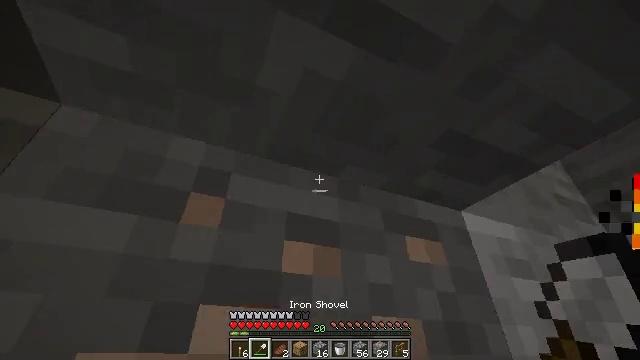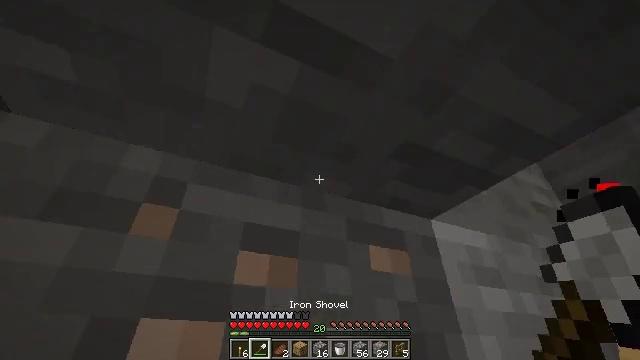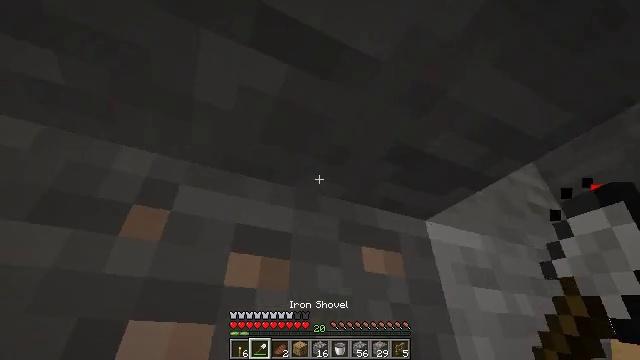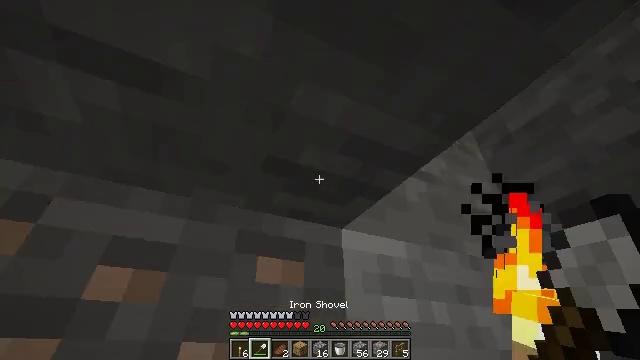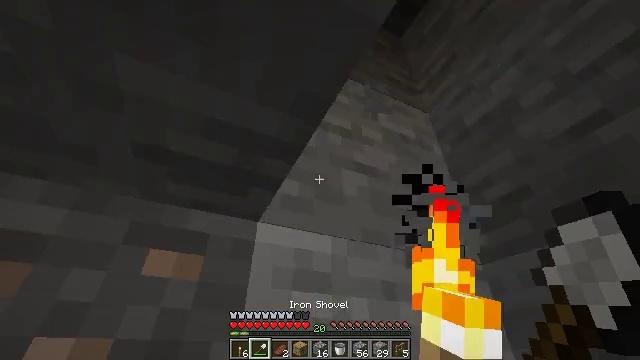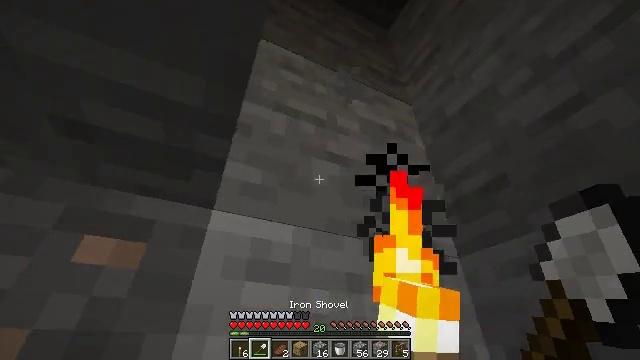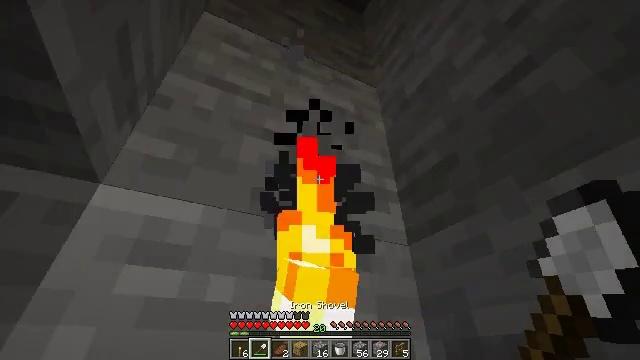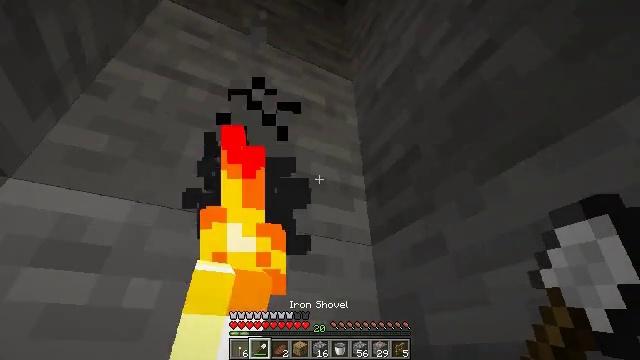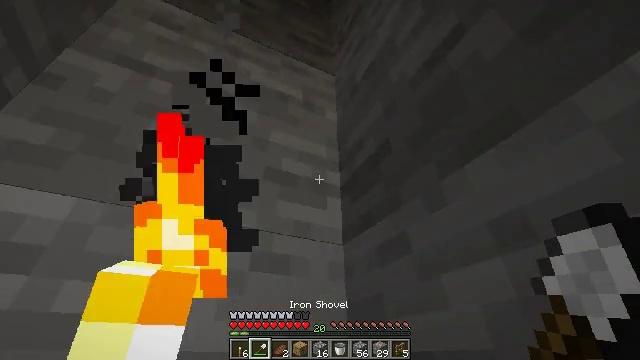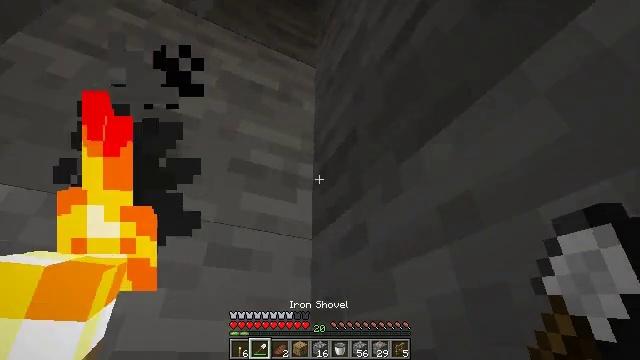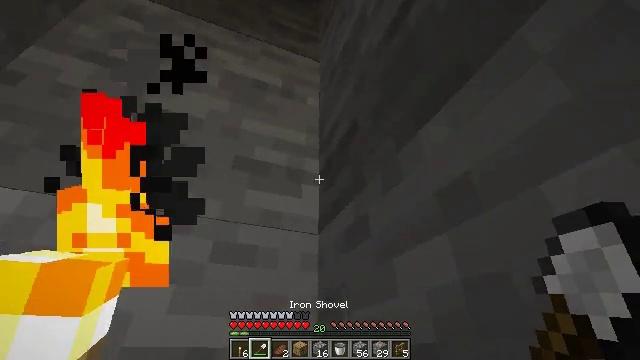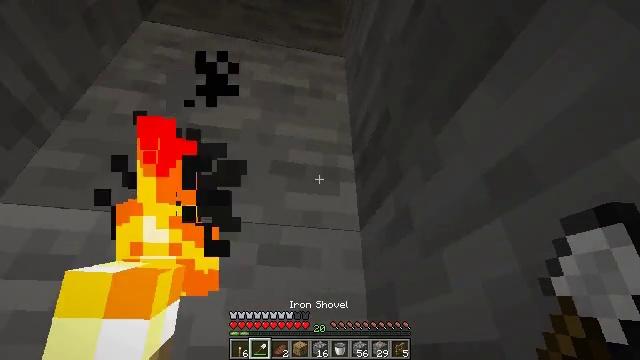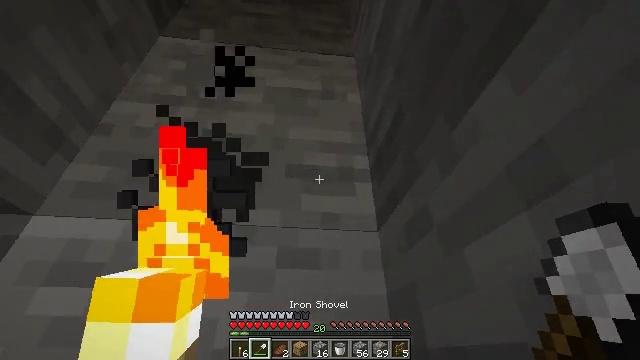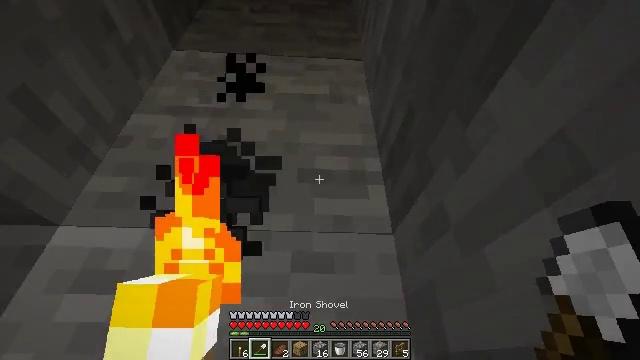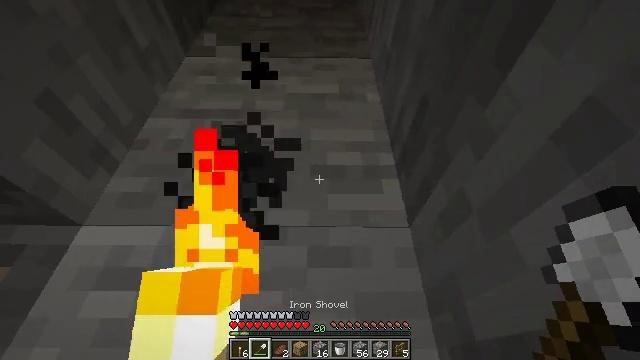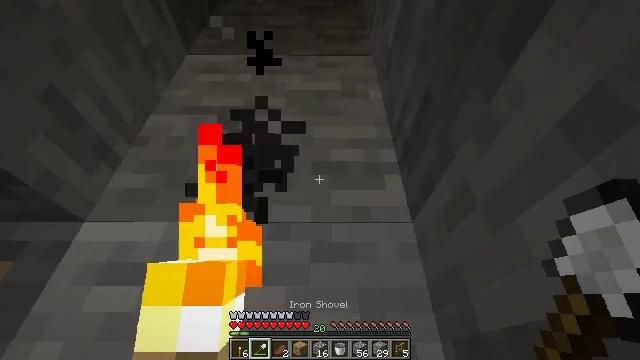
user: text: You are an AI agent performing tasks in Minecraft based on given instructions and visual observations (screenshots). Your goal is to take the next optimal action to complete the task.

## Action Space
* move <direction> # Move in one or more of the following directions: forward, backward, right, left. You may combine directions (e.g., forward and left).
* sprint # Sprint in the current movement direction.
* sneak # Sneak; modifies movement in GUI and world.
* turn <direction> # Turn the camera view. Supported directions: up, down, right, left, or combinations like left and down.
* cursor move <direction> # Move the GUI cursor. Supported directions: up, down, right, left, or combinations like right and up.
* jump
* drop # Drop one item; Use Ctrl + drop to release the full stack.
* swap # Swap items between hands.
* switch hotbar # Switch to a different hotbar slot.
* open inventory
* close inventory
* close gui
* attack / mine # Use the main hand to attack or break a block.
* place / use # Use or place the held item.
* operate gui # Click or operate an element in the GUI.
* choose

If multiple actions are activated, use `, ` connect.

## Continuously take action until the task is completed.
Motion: motion action
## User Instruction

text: Destroy the wall torch to gather it.
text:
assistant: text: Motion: move right
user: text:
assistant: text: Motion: move right
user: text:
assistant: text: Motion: move right
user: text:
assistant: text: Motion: move right
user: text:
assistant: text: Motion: move right
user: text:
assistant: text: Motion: move right
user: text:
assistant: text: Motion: move right
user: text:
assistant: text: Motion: move right
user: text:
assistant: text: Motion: move right
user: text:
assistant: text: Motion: move right, turn left
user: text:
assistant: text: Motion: move right, turn left
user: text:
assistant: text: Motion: move right, turn left
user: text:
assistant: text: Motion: turn left and up
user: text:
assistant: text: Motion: turn left
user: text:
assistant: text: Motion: no_op
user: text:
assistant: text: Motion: no_op
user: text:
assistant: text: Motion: turn left and down
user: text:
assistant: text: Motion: turn left and down
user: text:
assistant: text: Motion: turn down
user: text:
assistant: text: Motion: no_op
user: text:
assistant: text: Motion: no_op
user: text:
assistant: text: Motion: turn up
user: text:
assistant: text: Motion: turn up
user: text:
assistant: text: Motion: turn up
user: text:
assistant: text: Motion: turn up
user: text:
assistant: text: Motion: no_op
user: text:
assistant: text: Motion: turn left
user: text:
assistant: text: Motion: turn left
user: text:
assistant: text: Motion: turn left
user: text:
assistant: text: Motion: no_op